Brain MRI, t2w sequence, axial 2D slice.
Patient: age 40, sex F, weight 95 kg, height 1.95 m
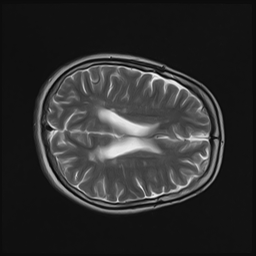